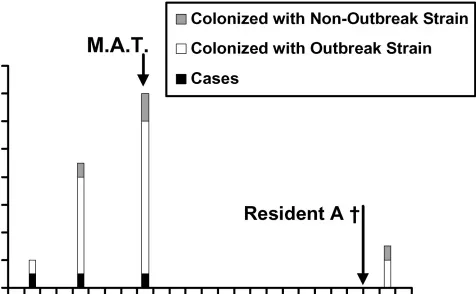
Epidemic curve for outbreak 1. Clinical cases (black bars) of invasive GAS infection occurred at intervals of 3 to 4 months. With the occurrence of cases, acquisition of culture specimens resulted in identification of asymptomatic colonization with the outbreak strain (white bars) or unrelated strains (hatched bars) in other residents and staff. No additional clinical cases occurred after mass antibiotic treatment (M. A. T. ); resident A died ( ) in July 2002; colonization of two residents with the outbreak strain was recognized 1 month later.
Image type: chart (chart)